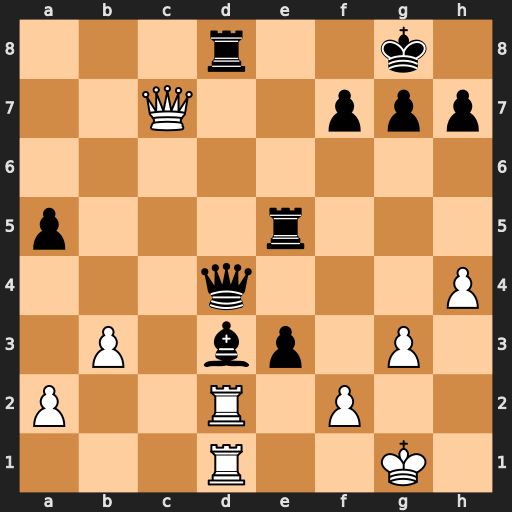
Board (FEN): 3r2k1/2Q2ppp/8/p3r3/3q3P/1P1bp1P1/P2R1P2/3R2K1
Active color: w
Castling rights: -
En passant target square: -
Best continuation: Rxd3 exf2+ Kh2